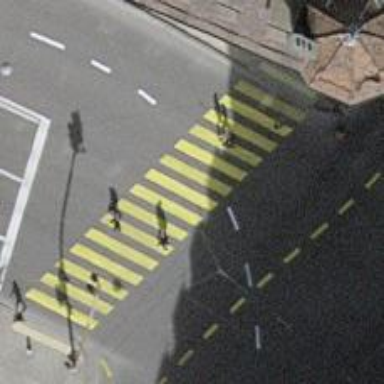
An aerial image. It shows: Road crossing with traffic signals.